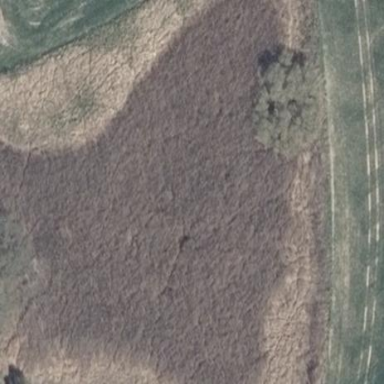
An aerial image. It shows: Wetland area characterized by wet meadow.